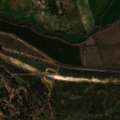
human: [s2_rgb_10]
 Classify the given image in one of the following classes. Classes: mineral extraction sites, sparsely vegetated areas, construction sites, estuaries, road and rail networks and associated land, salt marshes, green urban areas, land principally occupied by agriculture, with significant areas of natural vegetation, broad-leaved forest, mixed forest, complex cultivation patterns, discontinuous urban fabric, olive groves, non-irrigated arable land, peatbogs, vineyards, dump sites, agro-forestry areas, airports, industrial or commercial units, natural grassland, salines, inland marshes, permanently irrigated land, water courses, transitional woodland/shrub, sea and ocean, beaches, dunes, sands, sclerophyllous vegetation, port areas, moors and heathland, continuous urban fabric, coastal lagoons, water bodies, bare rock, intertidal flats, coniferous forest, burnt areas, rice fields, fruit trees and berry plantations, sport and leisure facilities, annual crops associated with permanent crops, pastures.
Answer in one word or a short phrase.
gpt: non-irrigated arable land, rice fields, olive groves, agro-forestry areas, transitional woodland/shrub